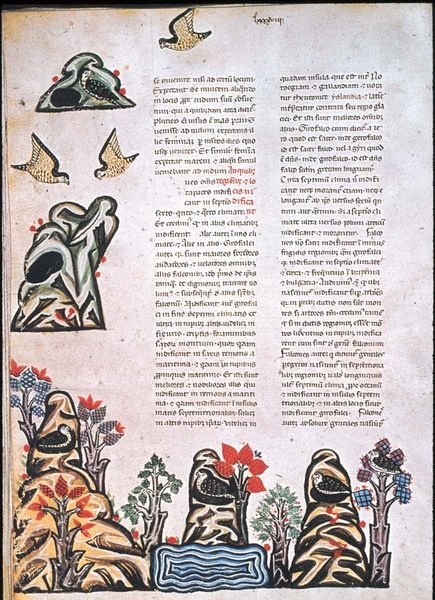
Titel: Falkenbuch Friedrichs des II.; De arte venandi cum avibus
Institution: Rom, Biblioteca Vaticana
Schlagwörter: blau, blätter, felsen, laub, vogel, wasser, bäume, see, rot, bibel, steine, vögel, gewässer, pflanzen, früchte, abstrakt, floral, abstrahiert, paradies, eckig, beeren, illustration, eden, testament, latein, buchmalerei, grobschlächtig, falken, holzschnittartig, falknerei, 1250, buch der falknerei, nistende, nist